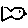
Label: fish